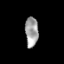
Tissue: lung
Cell type: Epithelial cells
Senescence score: 0.2426
Nuclear area (px): 385
Mean DAPI intensity: 159.979